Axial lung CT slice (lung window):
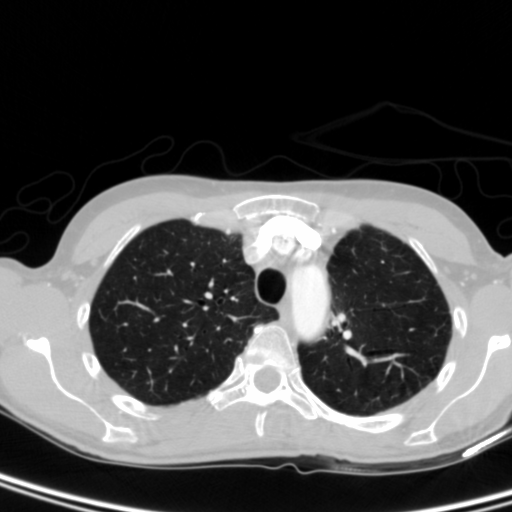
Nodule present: no